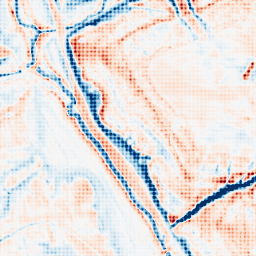
Category: trend_removal
Decomposition family: local_polynomial
Decomposition parameters: window_size: 21
degree: 3
Upsampling method: sinc_blackman
Upsampling parameters: scale: 4
kernel_size: 4
Upsampling scale: 4